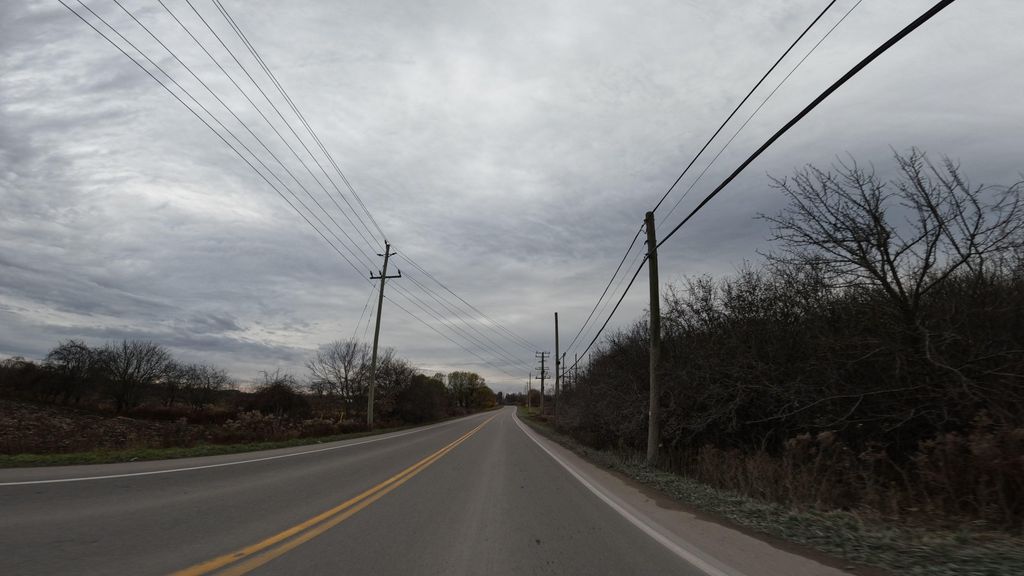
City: hamilton